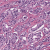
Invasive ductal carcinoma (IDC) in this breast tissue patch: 1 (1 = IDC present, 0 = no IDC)